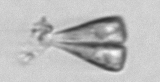
Label: Licmophora